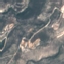
Label: HerbaceousVegetation